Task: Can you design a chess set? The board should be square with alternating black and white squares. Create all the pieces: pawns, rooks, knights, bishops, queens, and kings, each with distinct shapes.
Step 4699:
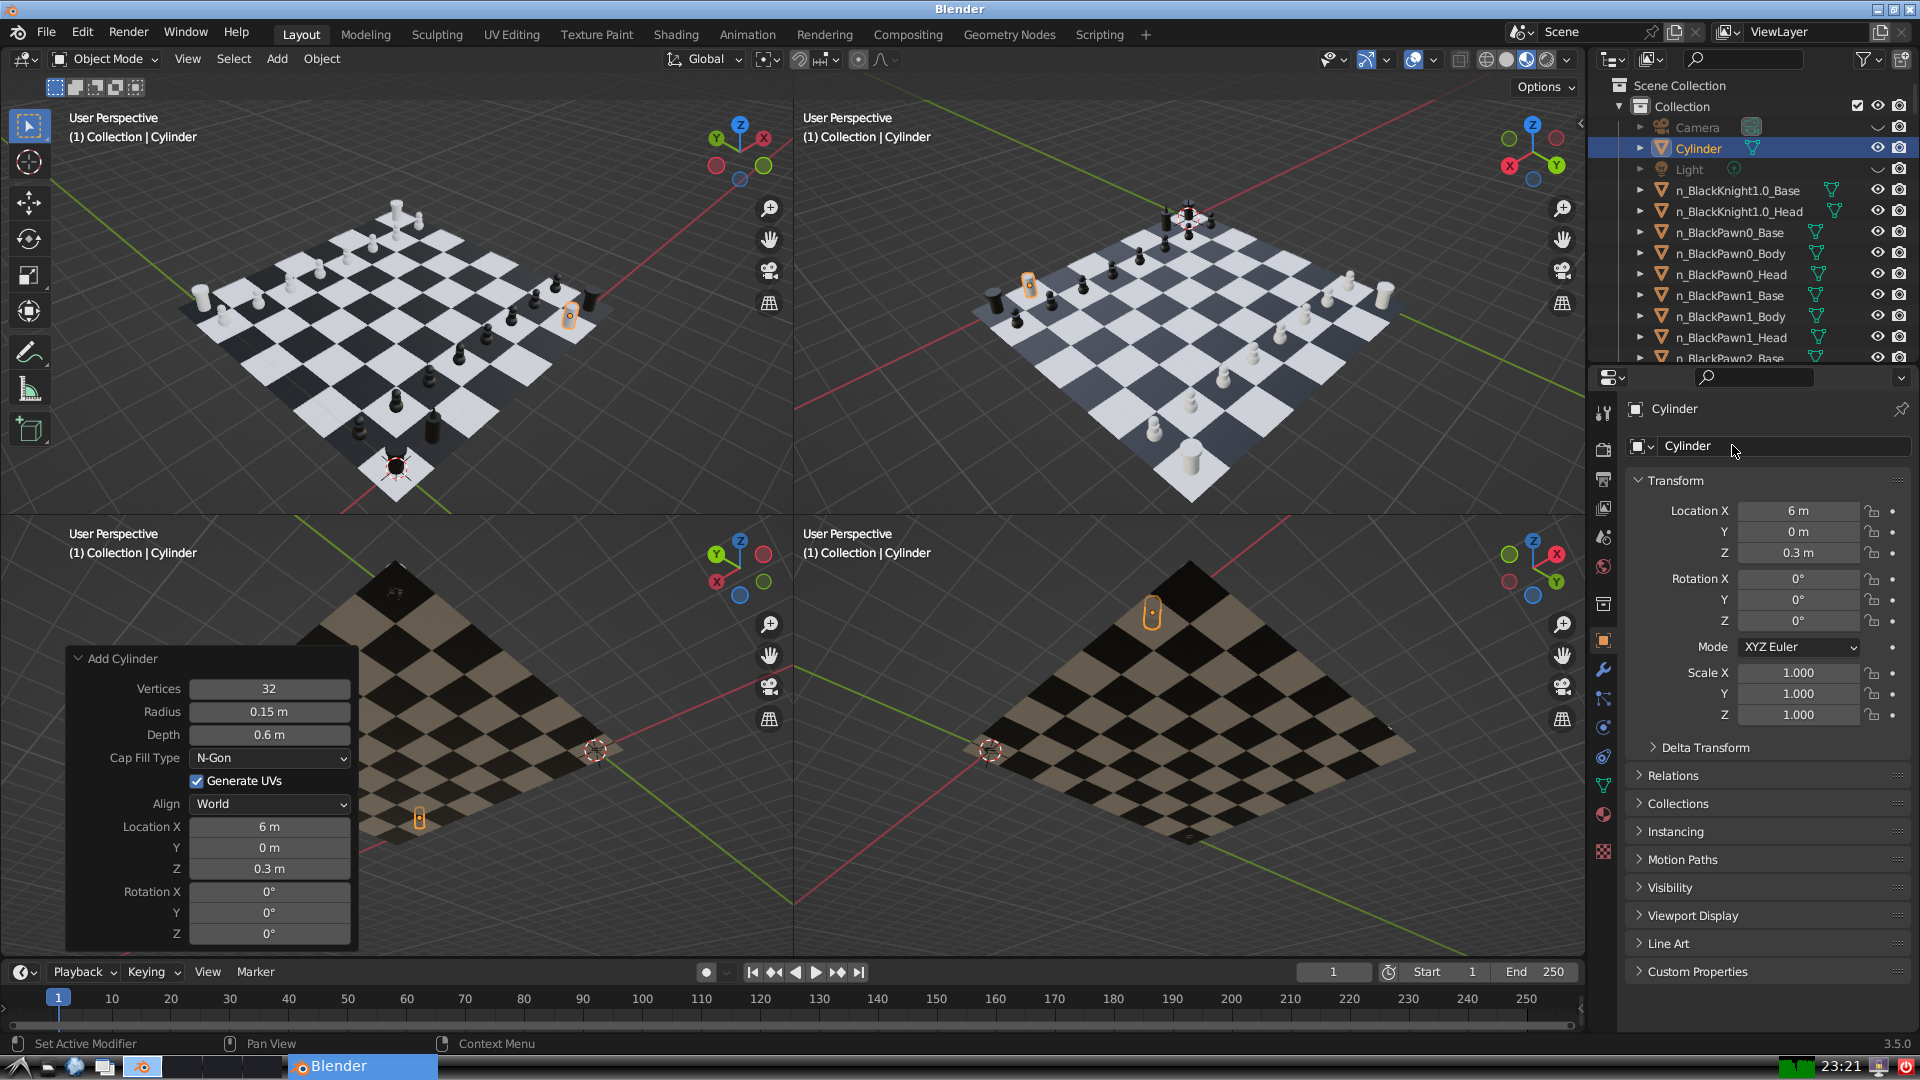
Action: click: no